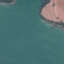
Land use / land cover: SeaLake